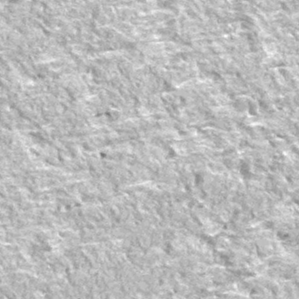
Label: frost